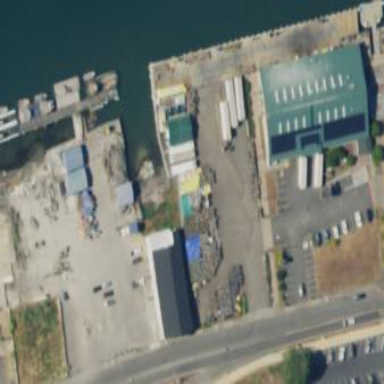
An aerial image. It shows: Industrial area dedicated to fish processing.